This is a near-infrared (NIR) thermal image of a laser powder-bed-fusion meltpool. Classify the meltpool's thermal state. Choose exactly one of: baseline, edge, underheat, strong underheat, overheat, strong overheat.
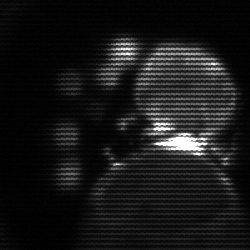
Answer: edge